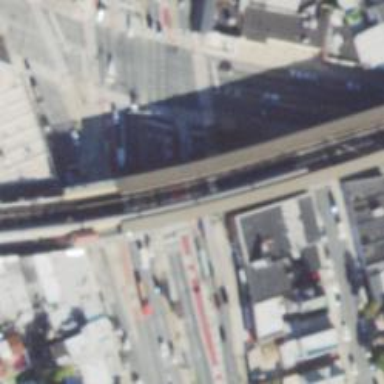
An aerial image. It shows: Bridge over electrified rail siding.